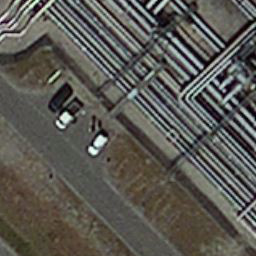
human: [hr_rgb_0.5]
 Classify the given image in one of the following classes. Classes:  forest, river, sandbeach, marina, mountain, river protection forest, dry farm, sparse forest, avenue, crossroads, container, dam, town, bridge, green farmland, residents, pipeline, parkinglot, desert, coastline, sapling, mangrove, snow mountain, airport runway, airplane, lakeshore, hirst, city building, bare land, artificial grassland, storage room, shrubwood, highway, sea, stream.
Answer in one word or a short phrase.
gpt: pipeline